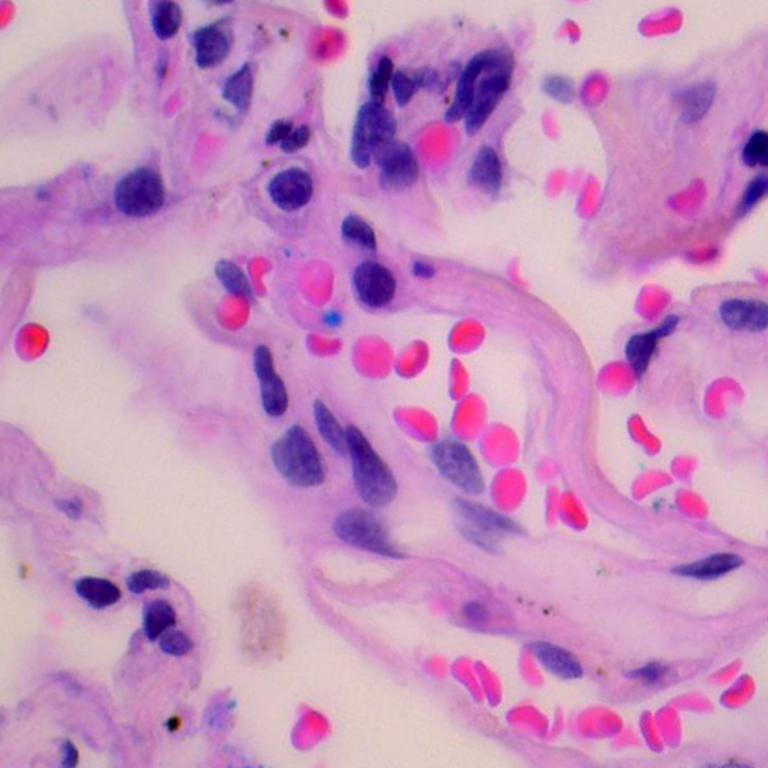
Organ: lung
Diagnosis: benign